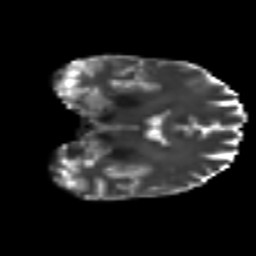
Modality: T2w
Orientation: coronal
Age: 44
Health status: ill
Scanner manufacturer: philips
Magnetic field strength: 3 T
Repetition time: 9 s
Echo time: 0.127 s